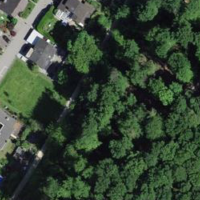
EUNIS habitat code: 41
Species observed at this site:
Turdus merula